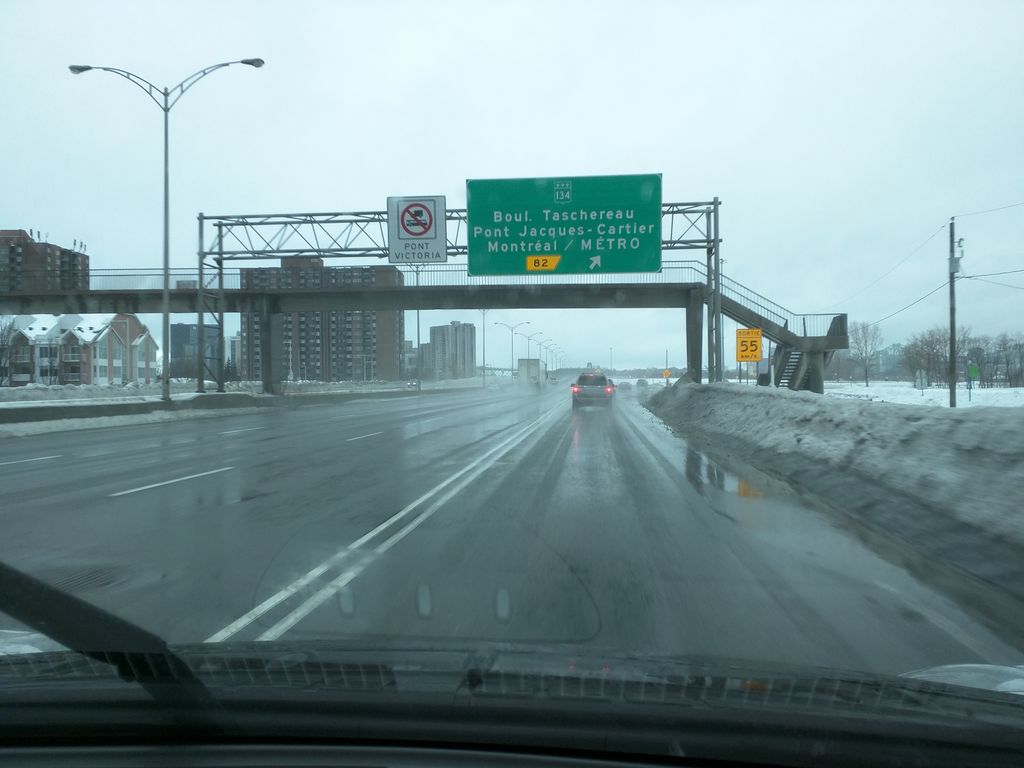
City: montreal